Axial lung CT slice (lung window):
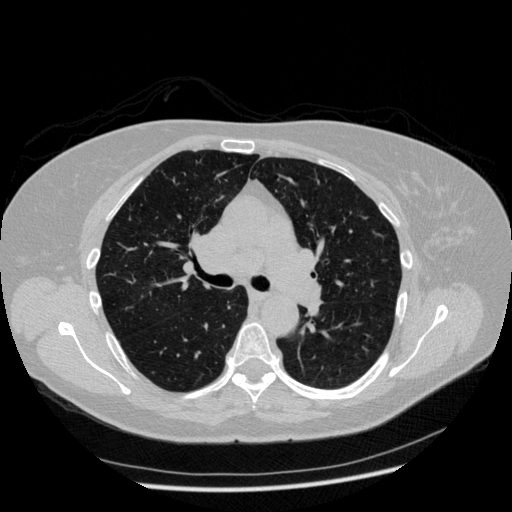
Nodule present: no